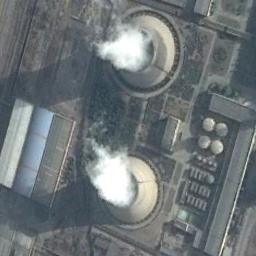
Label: thermal_power_station